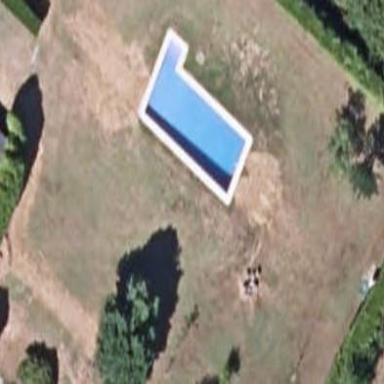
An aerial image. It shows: Swimming pool located in leisure land.